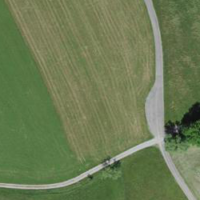
EUNIS habitat code: 24
Species observed at this site:
Geum rivale